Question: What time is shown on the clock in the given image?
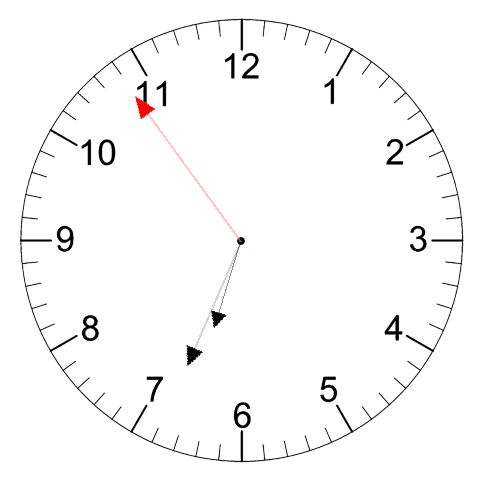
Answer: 06:33:54